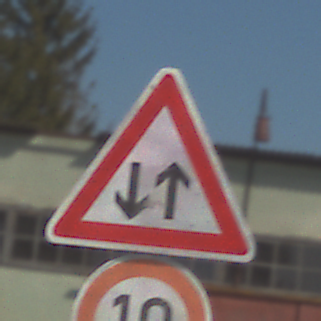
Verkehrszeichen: Gegenverkehr
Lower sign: Geschwindigkeit10
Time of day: Midday
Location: Outdoor (Suburban)
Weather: PartlyCloudy
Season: NotSpecified
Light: Natural